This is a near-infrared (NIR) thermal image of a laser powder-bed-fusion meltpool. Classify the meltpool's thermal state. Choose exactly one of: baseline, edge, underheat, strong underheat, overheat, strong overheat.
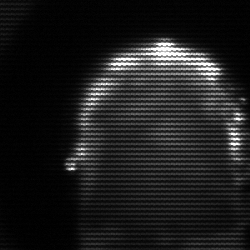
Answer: baseline